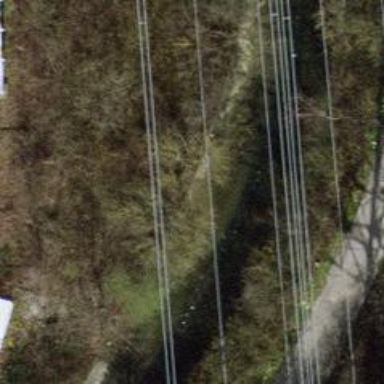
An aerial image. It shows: Fence.